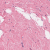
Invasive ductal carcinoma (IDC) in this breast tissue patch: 0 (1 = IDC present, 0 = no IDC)